Field crop: tomato
Growth stage: 1
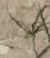
Species: cyperus